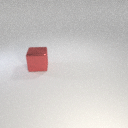
large red metal cube